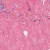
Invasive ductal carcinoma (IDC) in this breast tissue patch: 0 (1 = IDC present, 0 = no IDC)